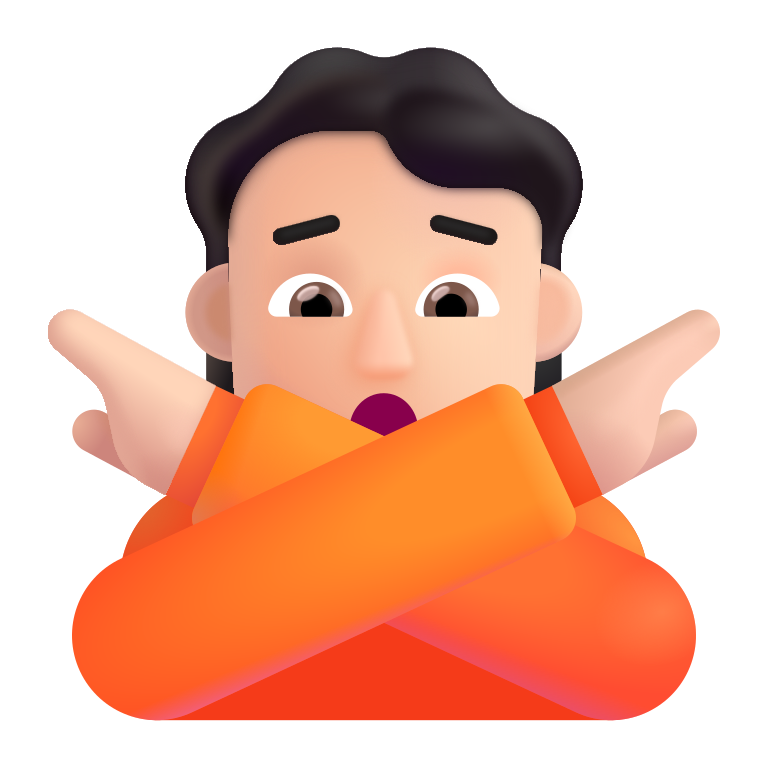
person gesturing no color light